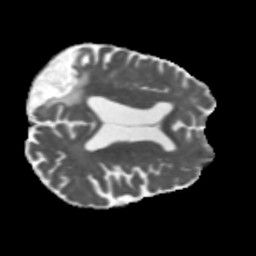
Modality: MD
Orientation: axial
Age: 68
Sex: male
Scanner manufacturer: siemens
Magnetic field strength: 3 T
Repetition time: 5.47 s
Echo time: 0.0854 s